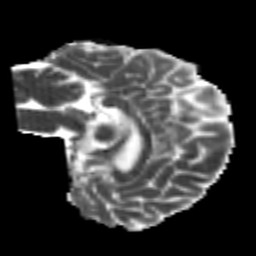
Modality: MD
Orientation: sagittal
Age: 21
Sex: male
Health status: healthy
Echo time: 0.074 s